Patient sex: F
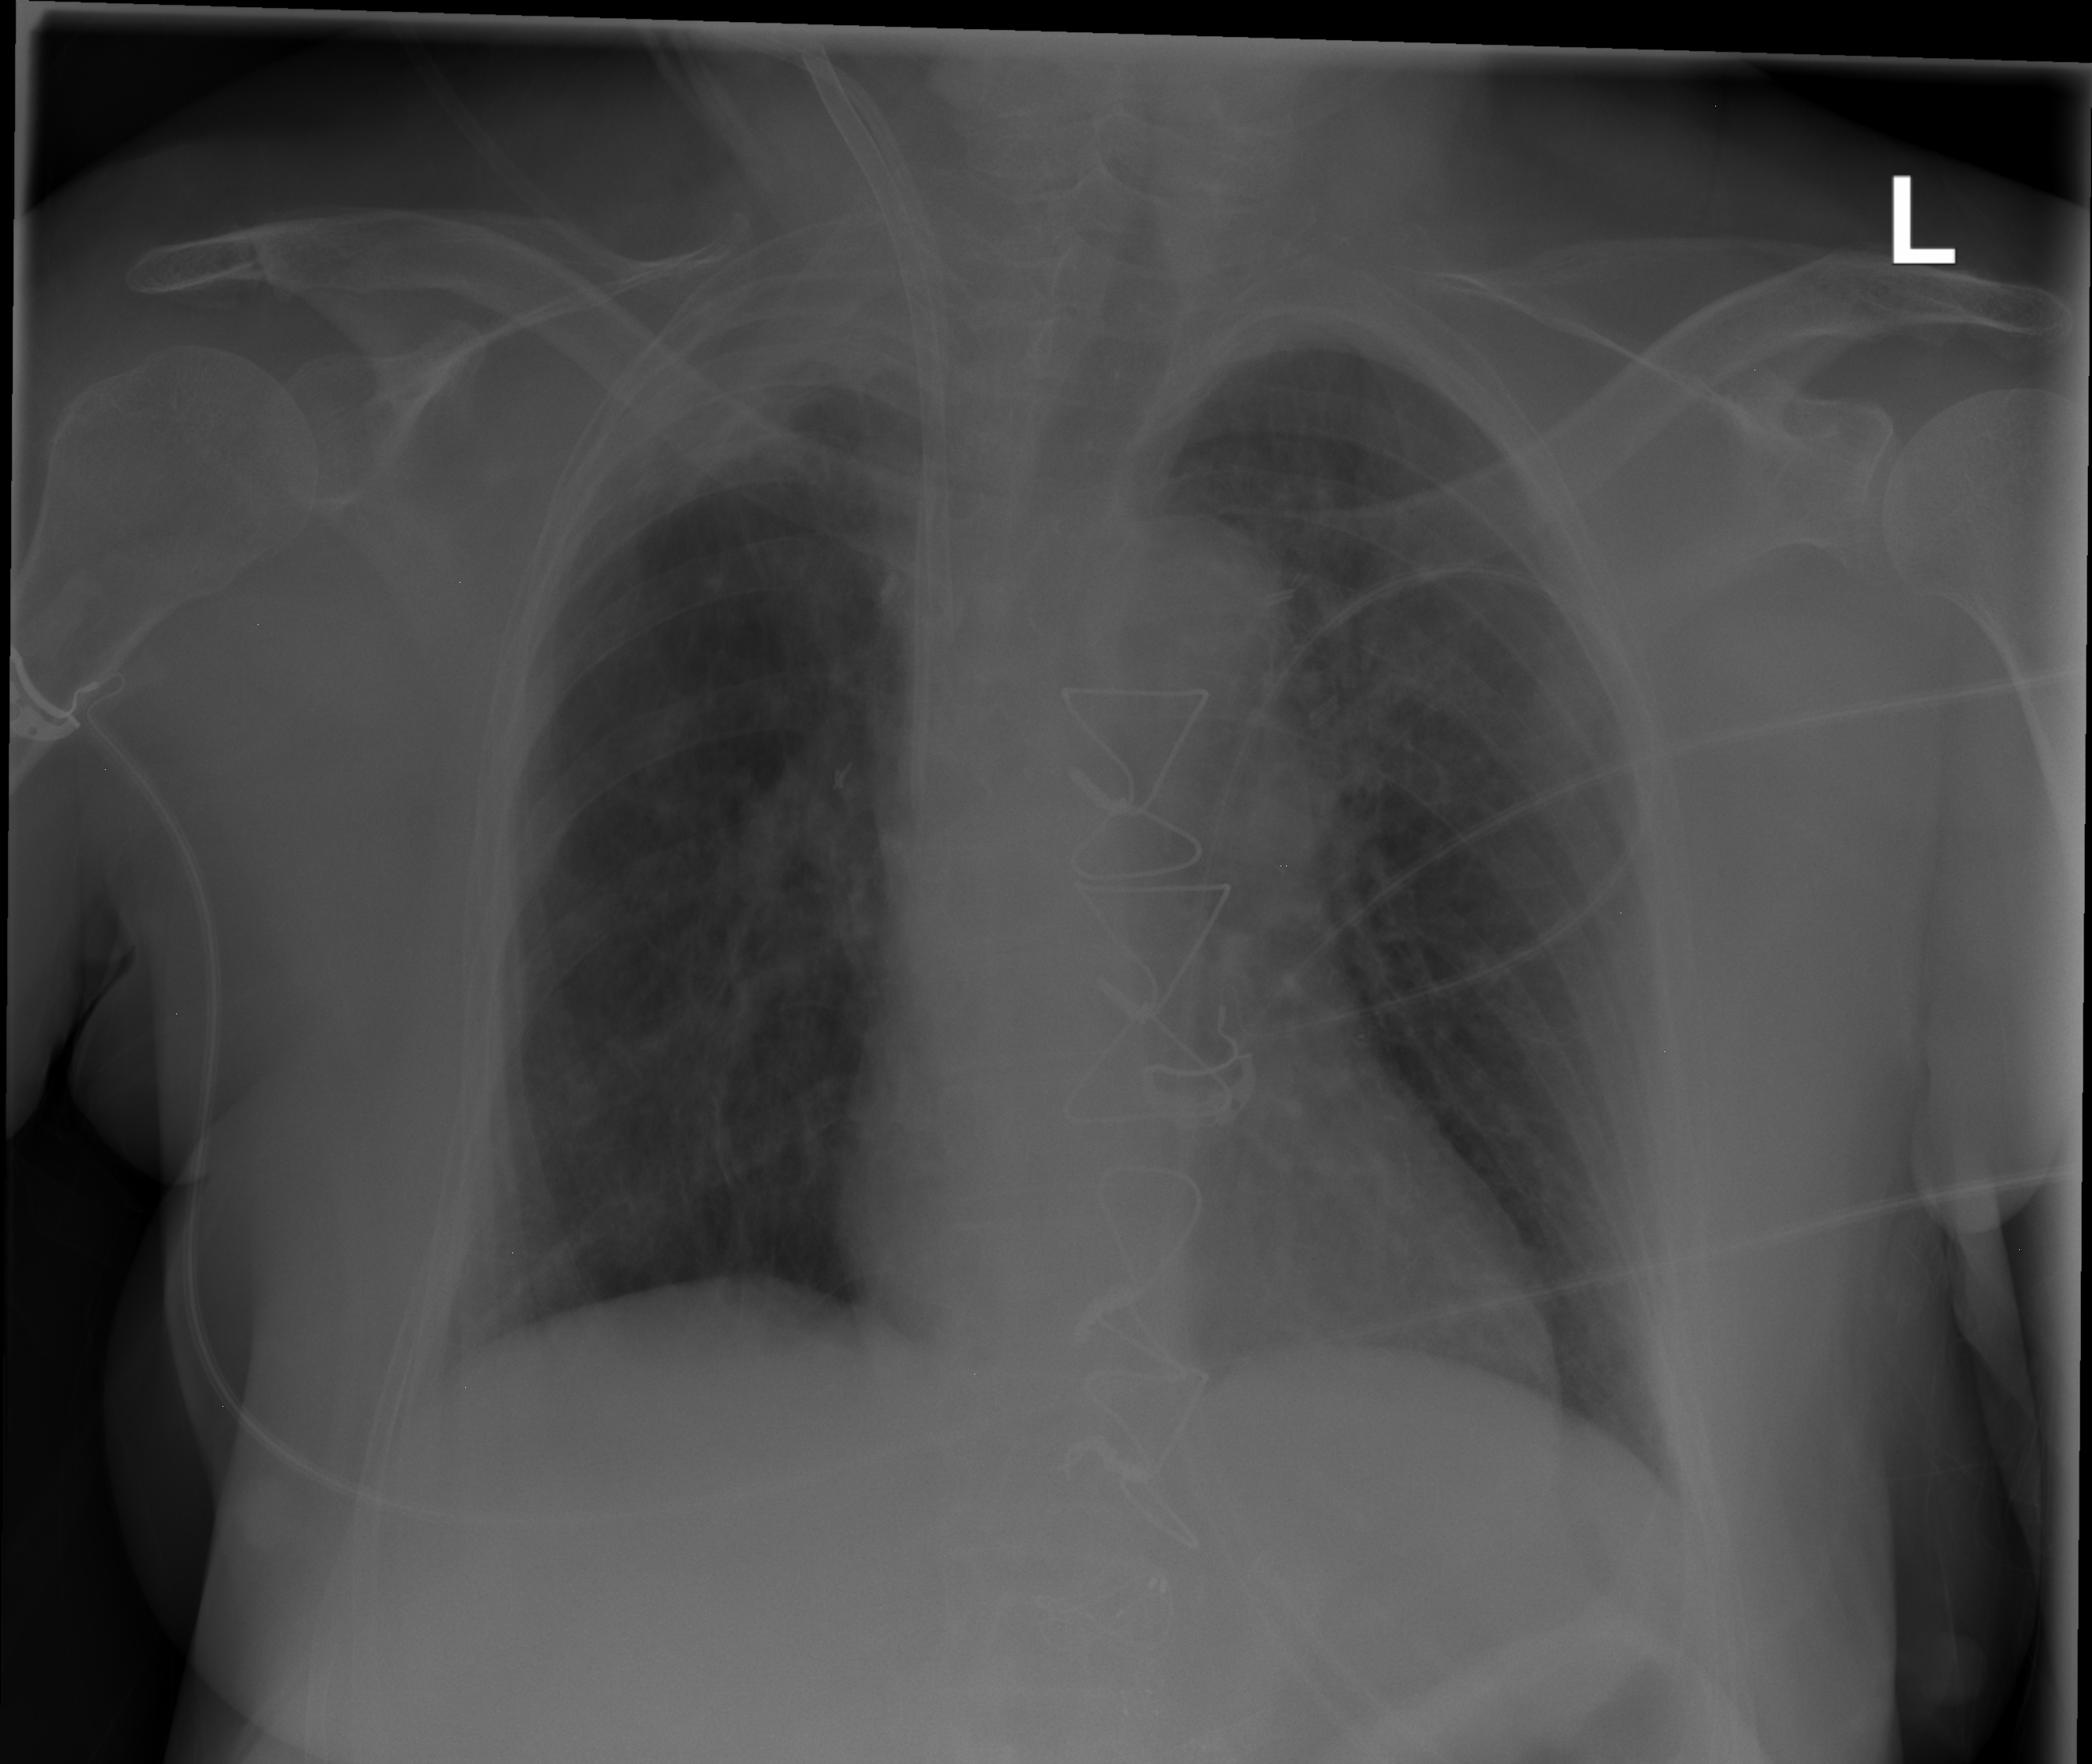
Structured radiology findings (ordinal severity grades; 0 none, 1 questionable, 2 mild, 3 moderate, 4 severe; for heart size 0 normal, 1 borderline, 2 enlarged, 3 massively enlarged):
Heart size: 0
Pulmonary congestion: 0
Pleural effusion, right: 0
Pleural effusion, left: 0
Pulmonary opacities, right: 0
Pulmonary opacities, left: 0
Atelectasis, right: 1
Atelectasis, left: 1